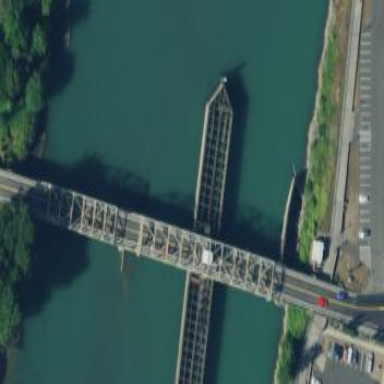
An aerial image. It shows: Movable bridge that is man-made.